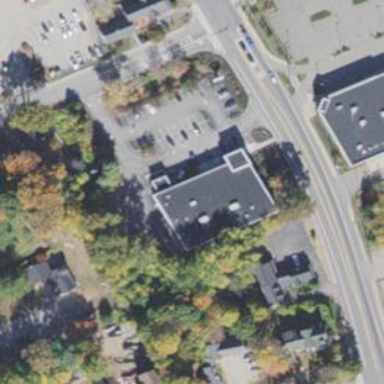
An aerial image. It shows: Building.